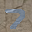
Label: 7